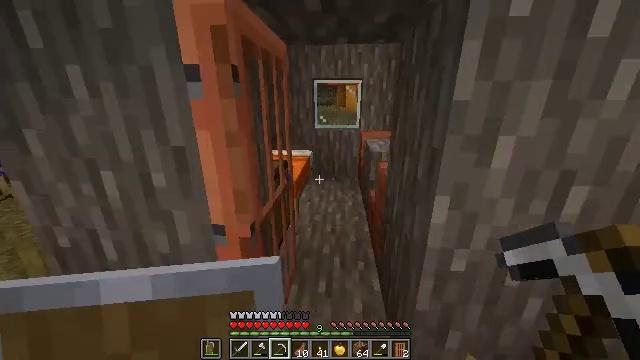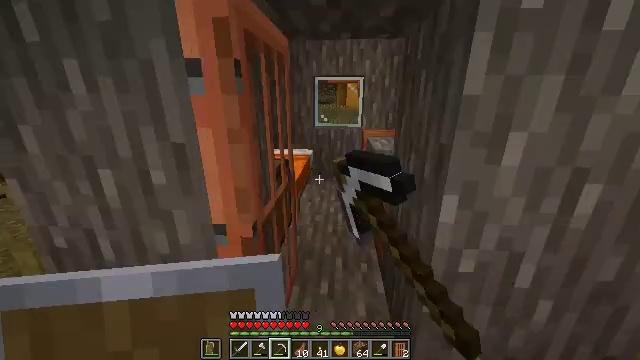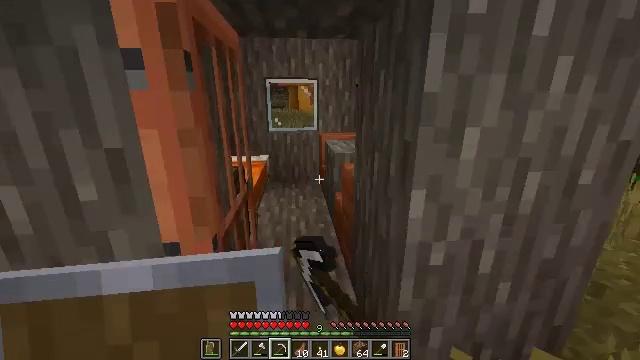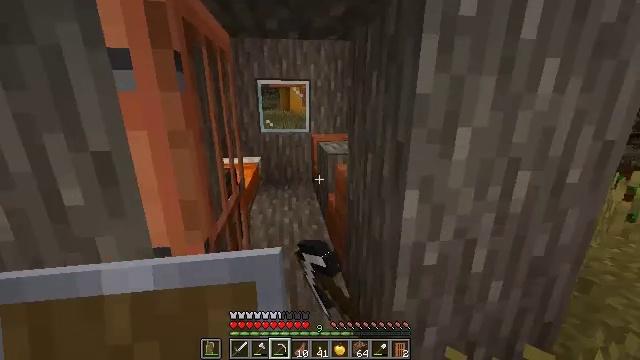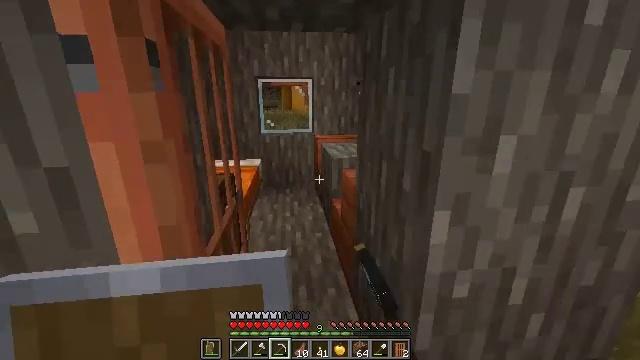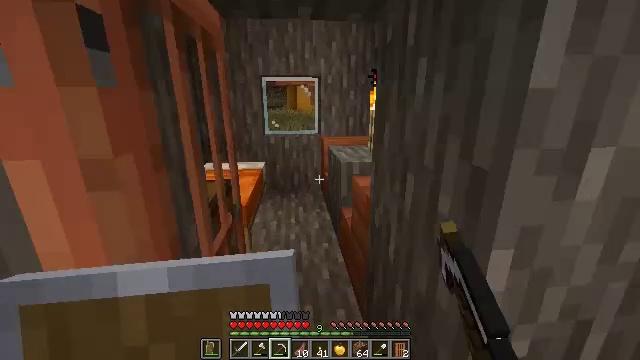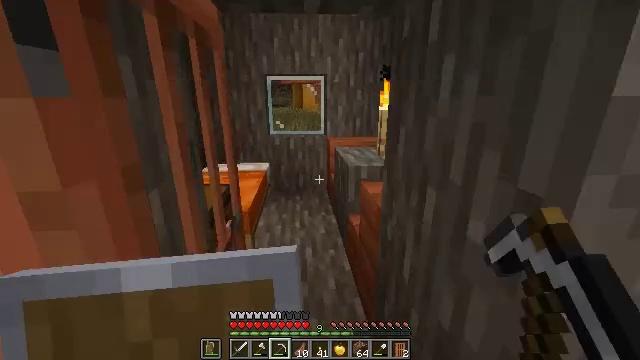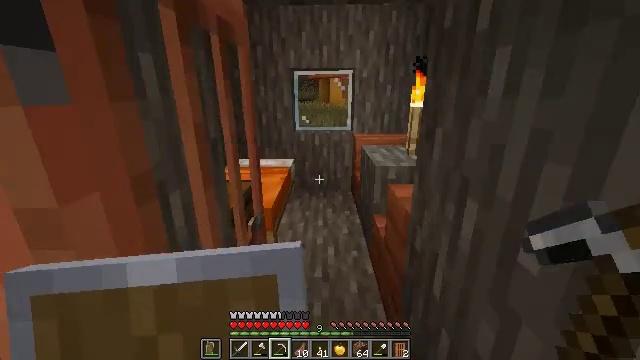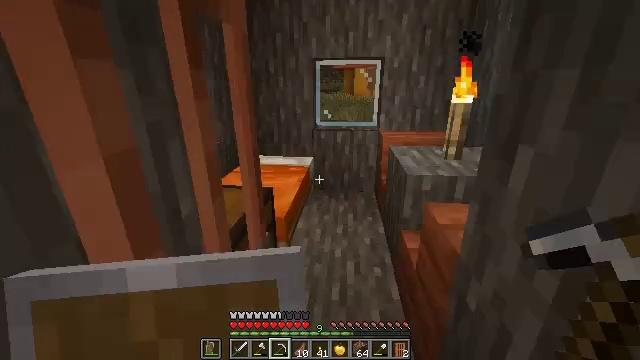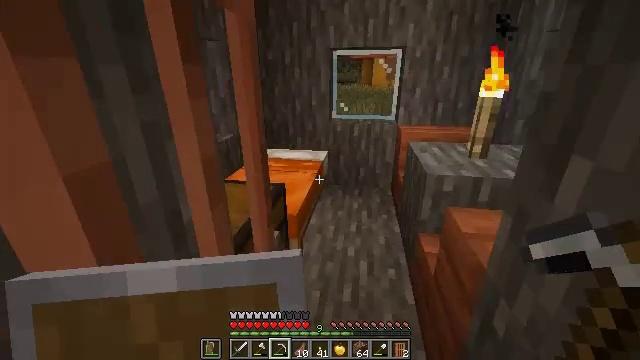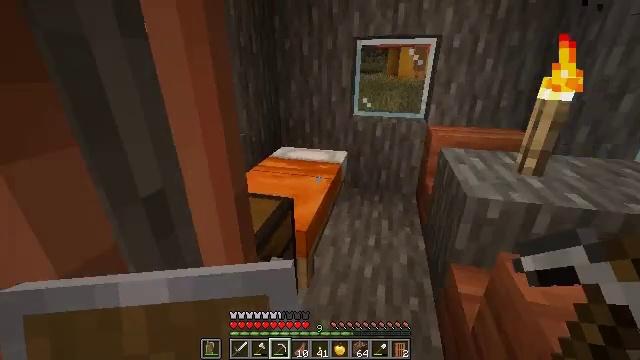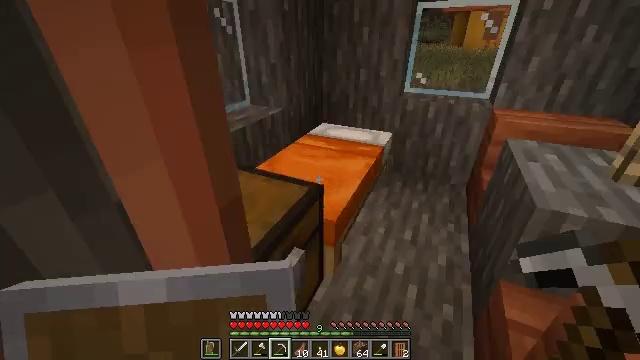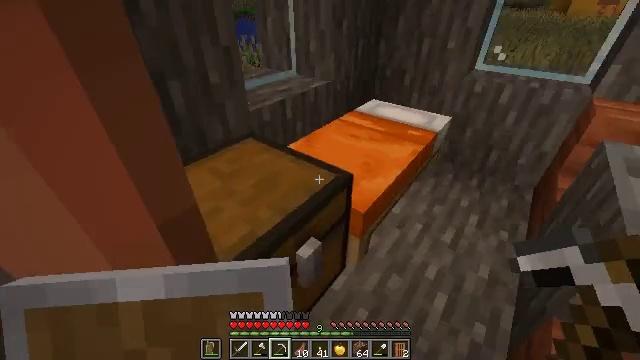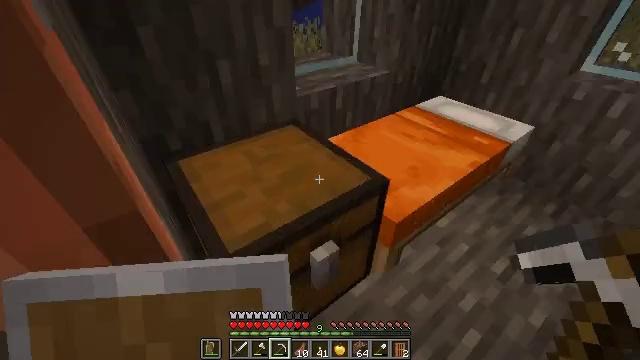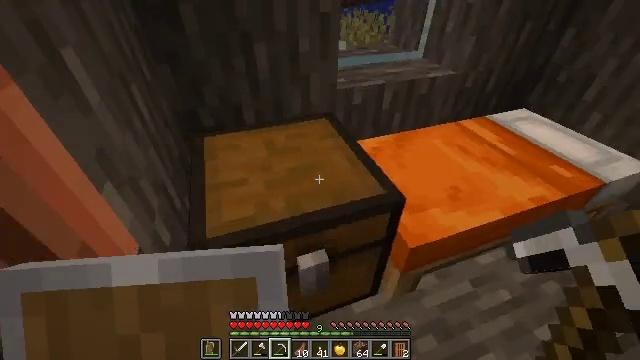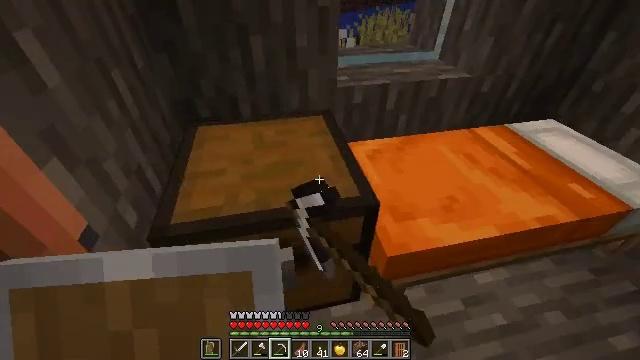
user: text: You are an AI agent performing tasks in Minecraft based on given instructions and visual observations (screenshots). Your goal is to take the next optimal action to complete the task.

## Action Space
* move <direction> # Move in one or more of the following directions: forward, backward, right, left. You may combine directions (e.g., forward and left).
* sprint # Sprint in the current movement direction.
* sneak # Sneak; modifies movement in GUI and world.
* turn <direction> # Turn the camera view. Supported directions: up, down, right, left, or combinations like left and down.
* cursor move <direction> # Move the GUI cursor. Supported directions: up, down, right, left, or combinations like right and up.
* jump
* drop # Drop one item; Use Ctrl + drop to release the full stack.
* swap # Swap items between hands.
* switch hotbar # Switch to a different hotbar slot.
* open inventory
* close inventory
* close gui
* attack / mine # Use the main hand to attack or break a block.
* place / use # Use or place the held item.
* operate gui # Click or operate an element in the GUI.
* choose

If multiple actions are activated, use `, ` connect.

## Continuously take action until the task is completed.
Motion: motion action
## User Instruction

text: Mine the orange bed.
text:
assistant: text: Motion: use / place
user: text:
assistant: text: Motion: turn right and up, use / place
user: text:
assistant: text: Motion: move forward, turn right
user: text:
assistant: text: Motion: move forward
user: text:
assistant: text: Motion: move forward, turn left
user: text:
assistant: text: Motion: move forward, turn left
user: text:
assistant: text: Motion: move forward, turn left and down
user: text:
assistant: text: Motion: move forward, turn left and down
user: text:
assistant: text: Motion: move forward, turn left and down
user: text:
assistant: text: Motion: move forward, turn left and down
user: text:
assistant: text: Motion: move forward and move right, turn left and down
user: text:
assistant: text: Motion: move forward and move right, turn left and down
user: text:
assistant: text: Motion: move forward and move right, turn left and down
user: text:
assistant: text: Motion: move right, turn left and down, use / place
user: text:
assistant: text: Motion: turn left, use / place
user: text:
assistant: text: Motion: turn left, use / place
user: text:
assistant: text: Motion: turn left
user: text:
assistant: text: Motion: turn left
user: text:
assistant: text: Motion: no_op
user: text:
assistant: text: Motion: no_op
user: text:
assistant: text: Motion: no_op
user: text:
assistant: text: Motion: cursor move up
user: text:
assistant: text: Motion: no_op
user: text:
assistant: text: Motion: cursor move up
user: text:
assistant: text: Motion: no_op
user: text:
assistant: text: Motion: sneak
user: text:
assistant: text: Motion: sneak, cursor move left
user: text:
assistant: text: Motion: sneak, cursor move left
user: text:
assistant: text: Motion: sneak
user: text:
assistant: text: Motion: sneak, cursor move left